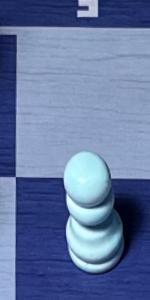
Label: Pawn_White